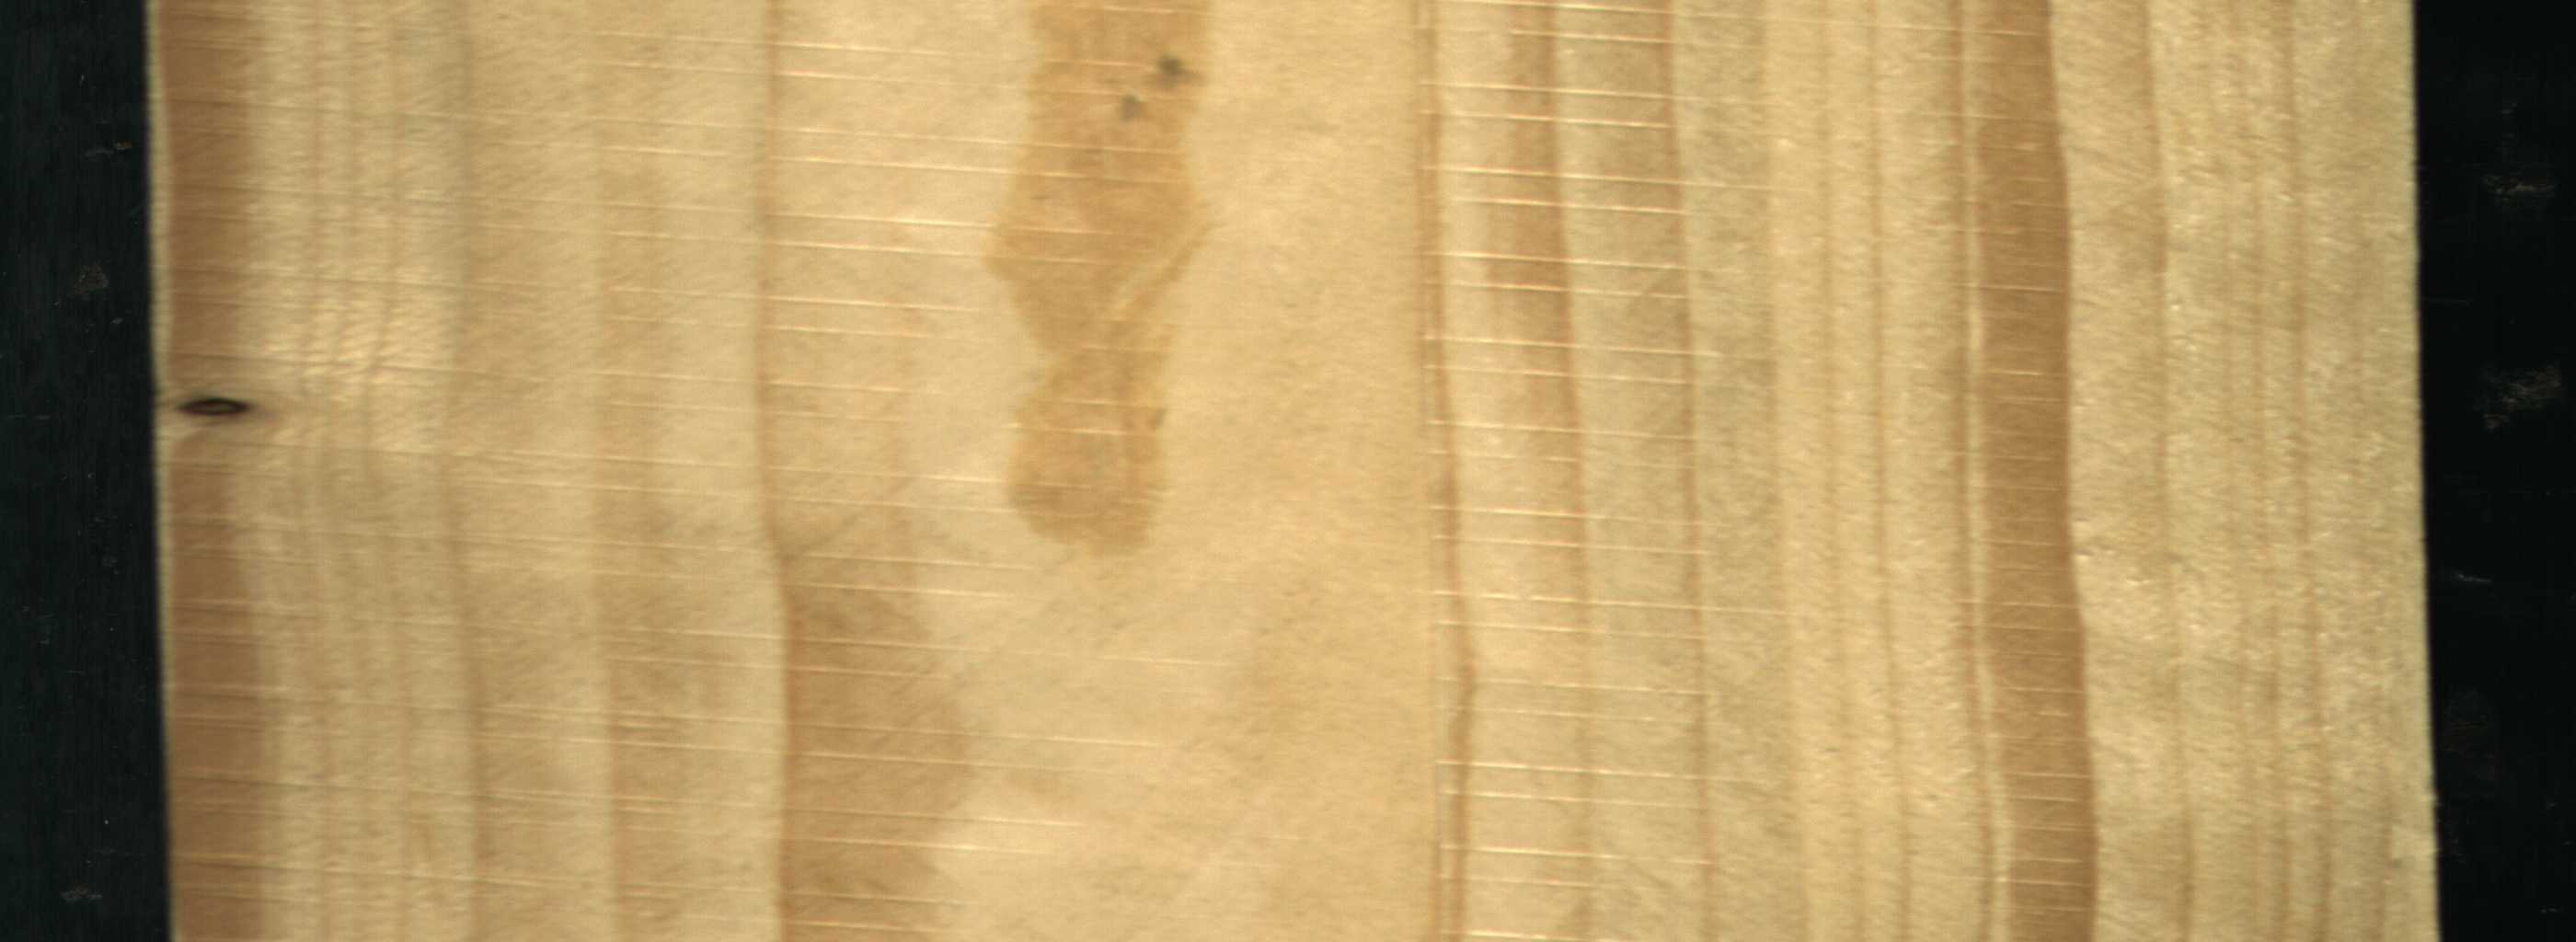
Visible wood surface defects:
Quartzity
Dead_Knot